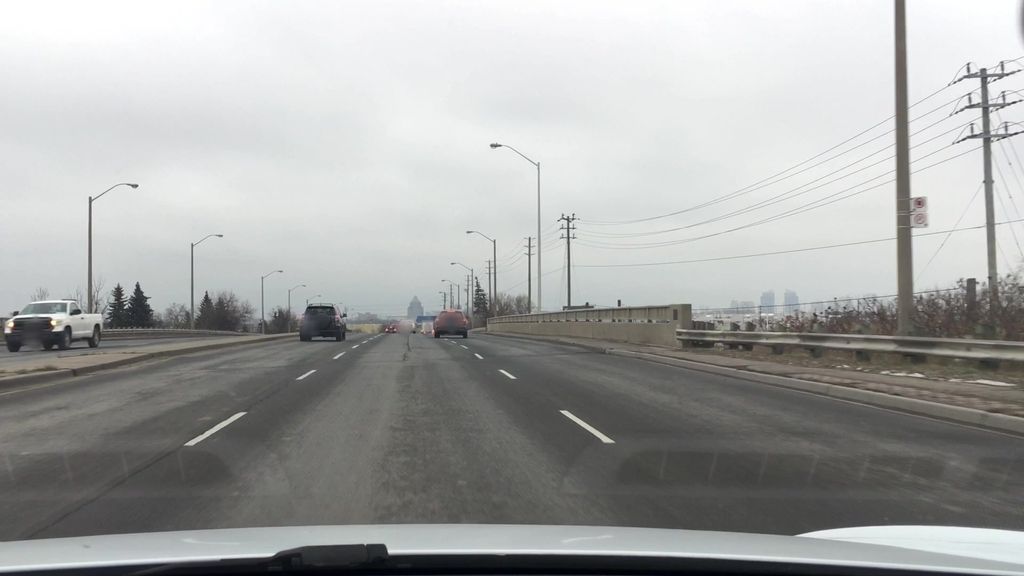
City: toronto